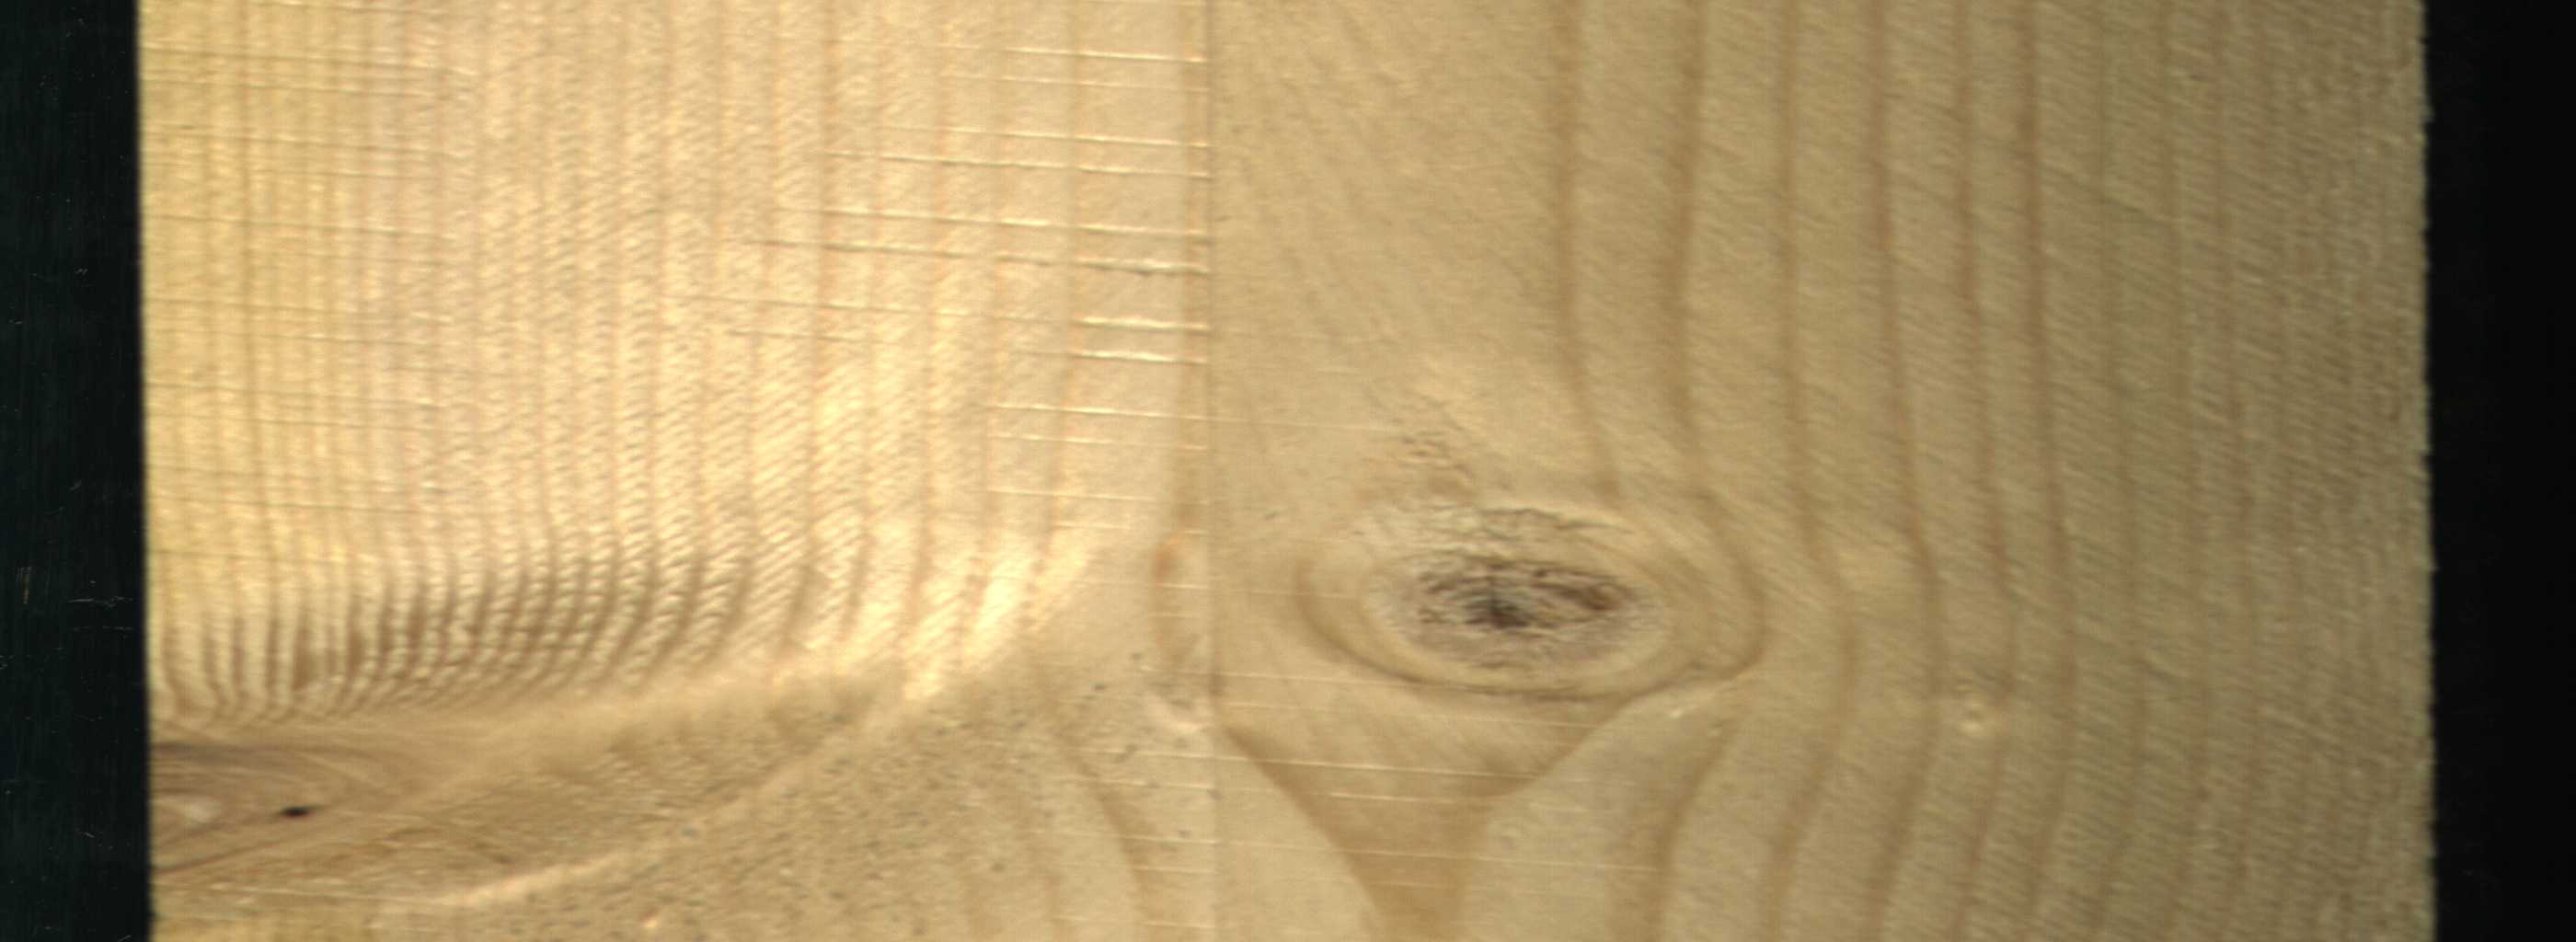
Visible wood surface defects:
Live_Knot
Live_Knot